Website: lowes
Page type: review-order
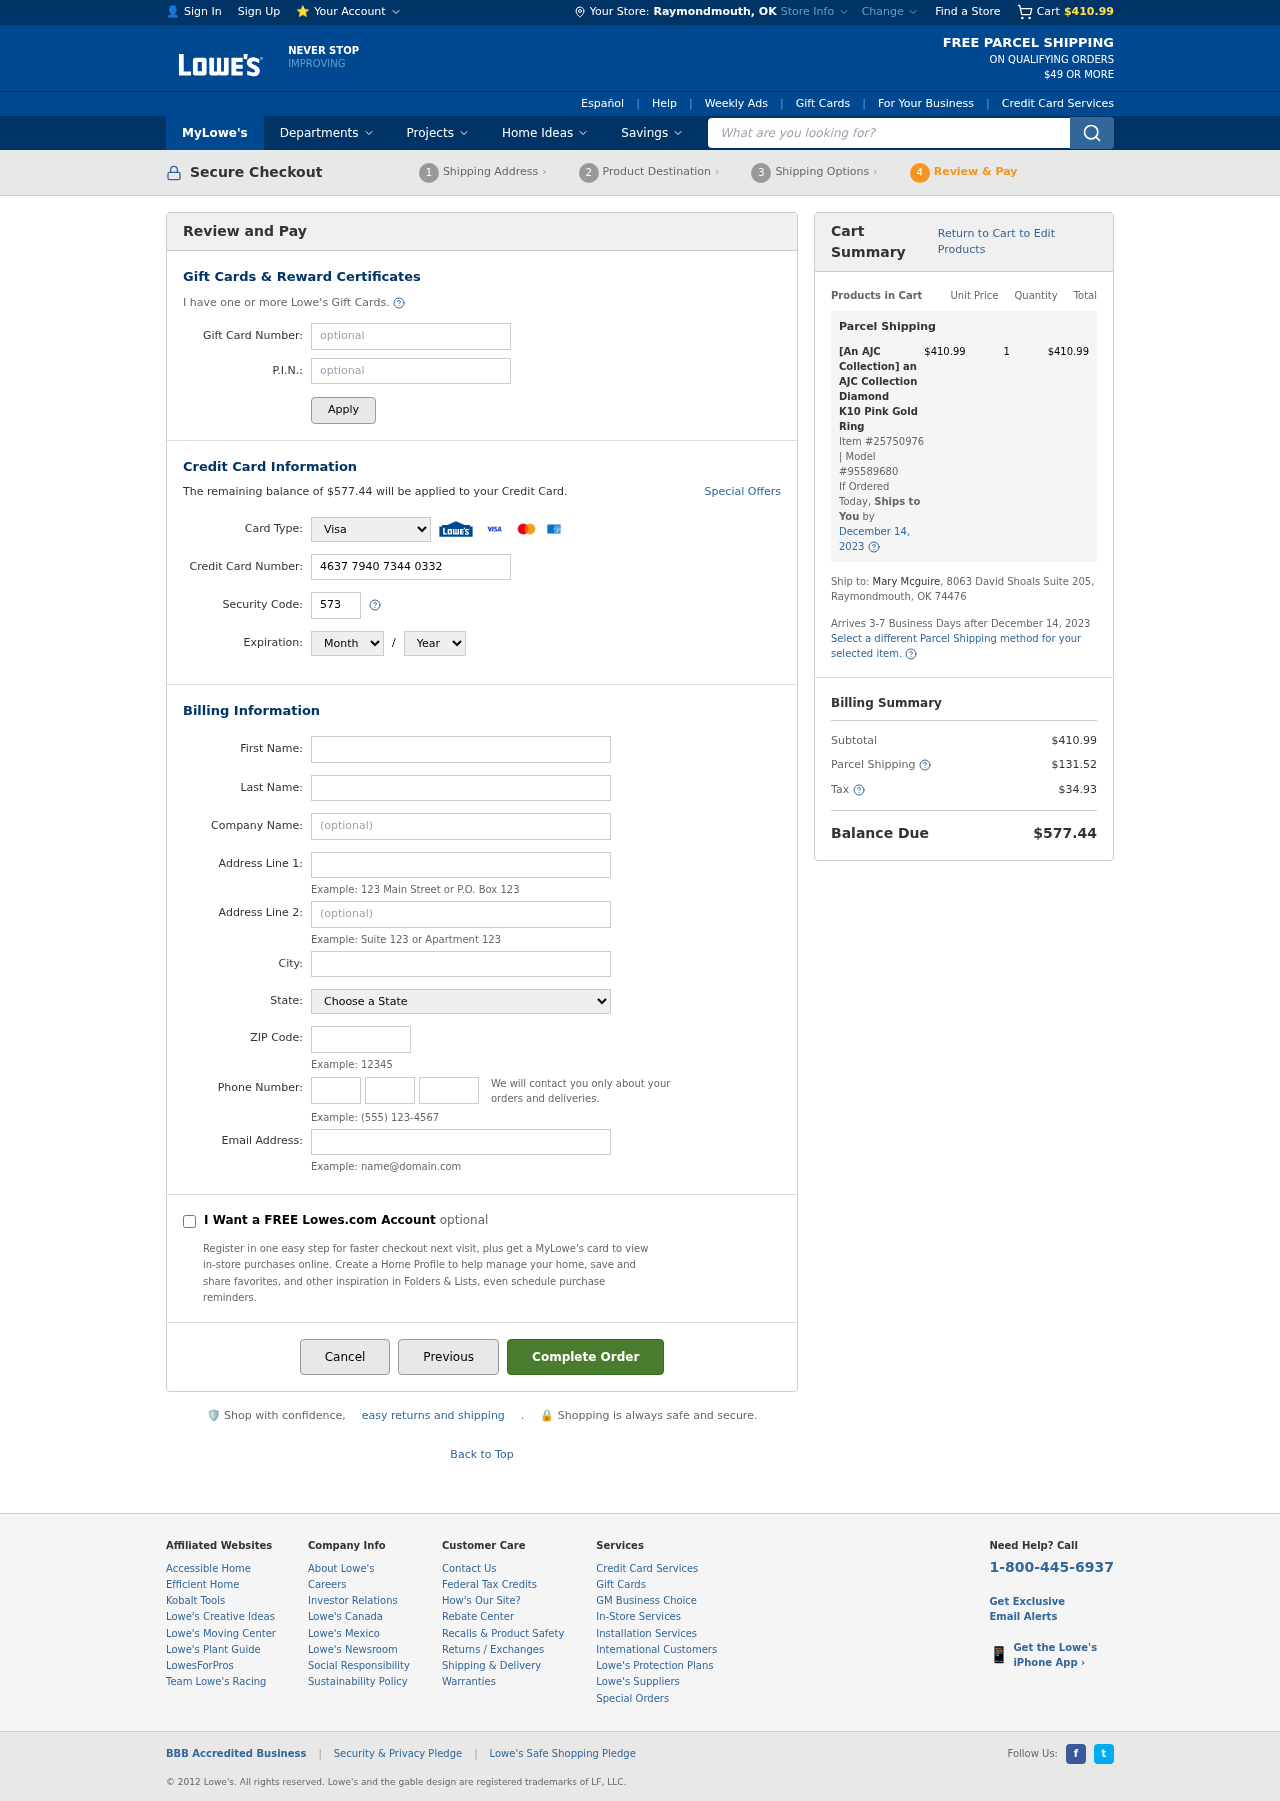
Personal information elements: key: PII_CARD_CVV
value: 573
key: PII_CARD_EXPIRY_MONTH
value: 09
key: PII_CARD_EXPIRY_YEAR
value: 30
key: PII_CARD_NUMBER
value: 4637 7940 7344 0332
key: PII_CARD_TYPE
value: Visa
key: PII_CITY
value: Raymondmouth
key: PII_CITY_STATE
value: Raymondmouth, OK
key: PII_COMPANY
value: Reeves, Cuevas and Cox
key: PII_EMAIL
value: mmcguire@hotmail.com
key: PII_FIRSTNAME
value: Mary
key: PII_LASTNAME
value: Mcguire
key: PII_PHONE_AREA
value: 977
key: PII_PHONE_PREFIX
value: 924
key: PII_PHONE_SUFFIX
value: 1146
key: PII_POSTCODE
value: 74476
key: PII_STATE
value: Oklahoma
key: PII_STREET
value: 8063 David Shoals Suite 205
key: PII_STREET2
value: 8063 David Shoals Suite 205
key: PII_STREET2
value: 778 Rogers Estates
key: PII_FULLNAME2
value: Mary Mcguire
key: PII_CITY_STATE_ZIP2
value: Raymondmouth, OK 74476
Product elements: key: PRODUCT1_NAME
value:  [An AJC Collection] an AJC Collection Diamond K10 Pink Gold Ring
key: PRODUCT1_PRICE
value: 410.99
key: PRODUCT1_QUANTITY
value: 1
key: PRODUCT1_ITEM_NUMBER
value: Item #25750976
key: PRODUCT1_MODEL_NUMBER
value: Model #95589680
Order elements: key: ORDER_SUBTOTAL
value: $410.99
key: ORDER_BALANCE_DUE
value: $577.44
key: ORDER_SHIPPING_DATE
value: December 14, 2023
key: ORDER_ITEM_TOTAL
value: $410.99
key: ORDER_SHIPPING_DATE2
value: December 14, 2023
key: ORDER_SHIPPING_COST
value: $131.52
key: ORDER_TAX
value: $34.93
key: ORDER_TOTAL
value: $577.44
Search elements: key: HEADER_SEARCH
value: What are you looking for?